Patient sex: F
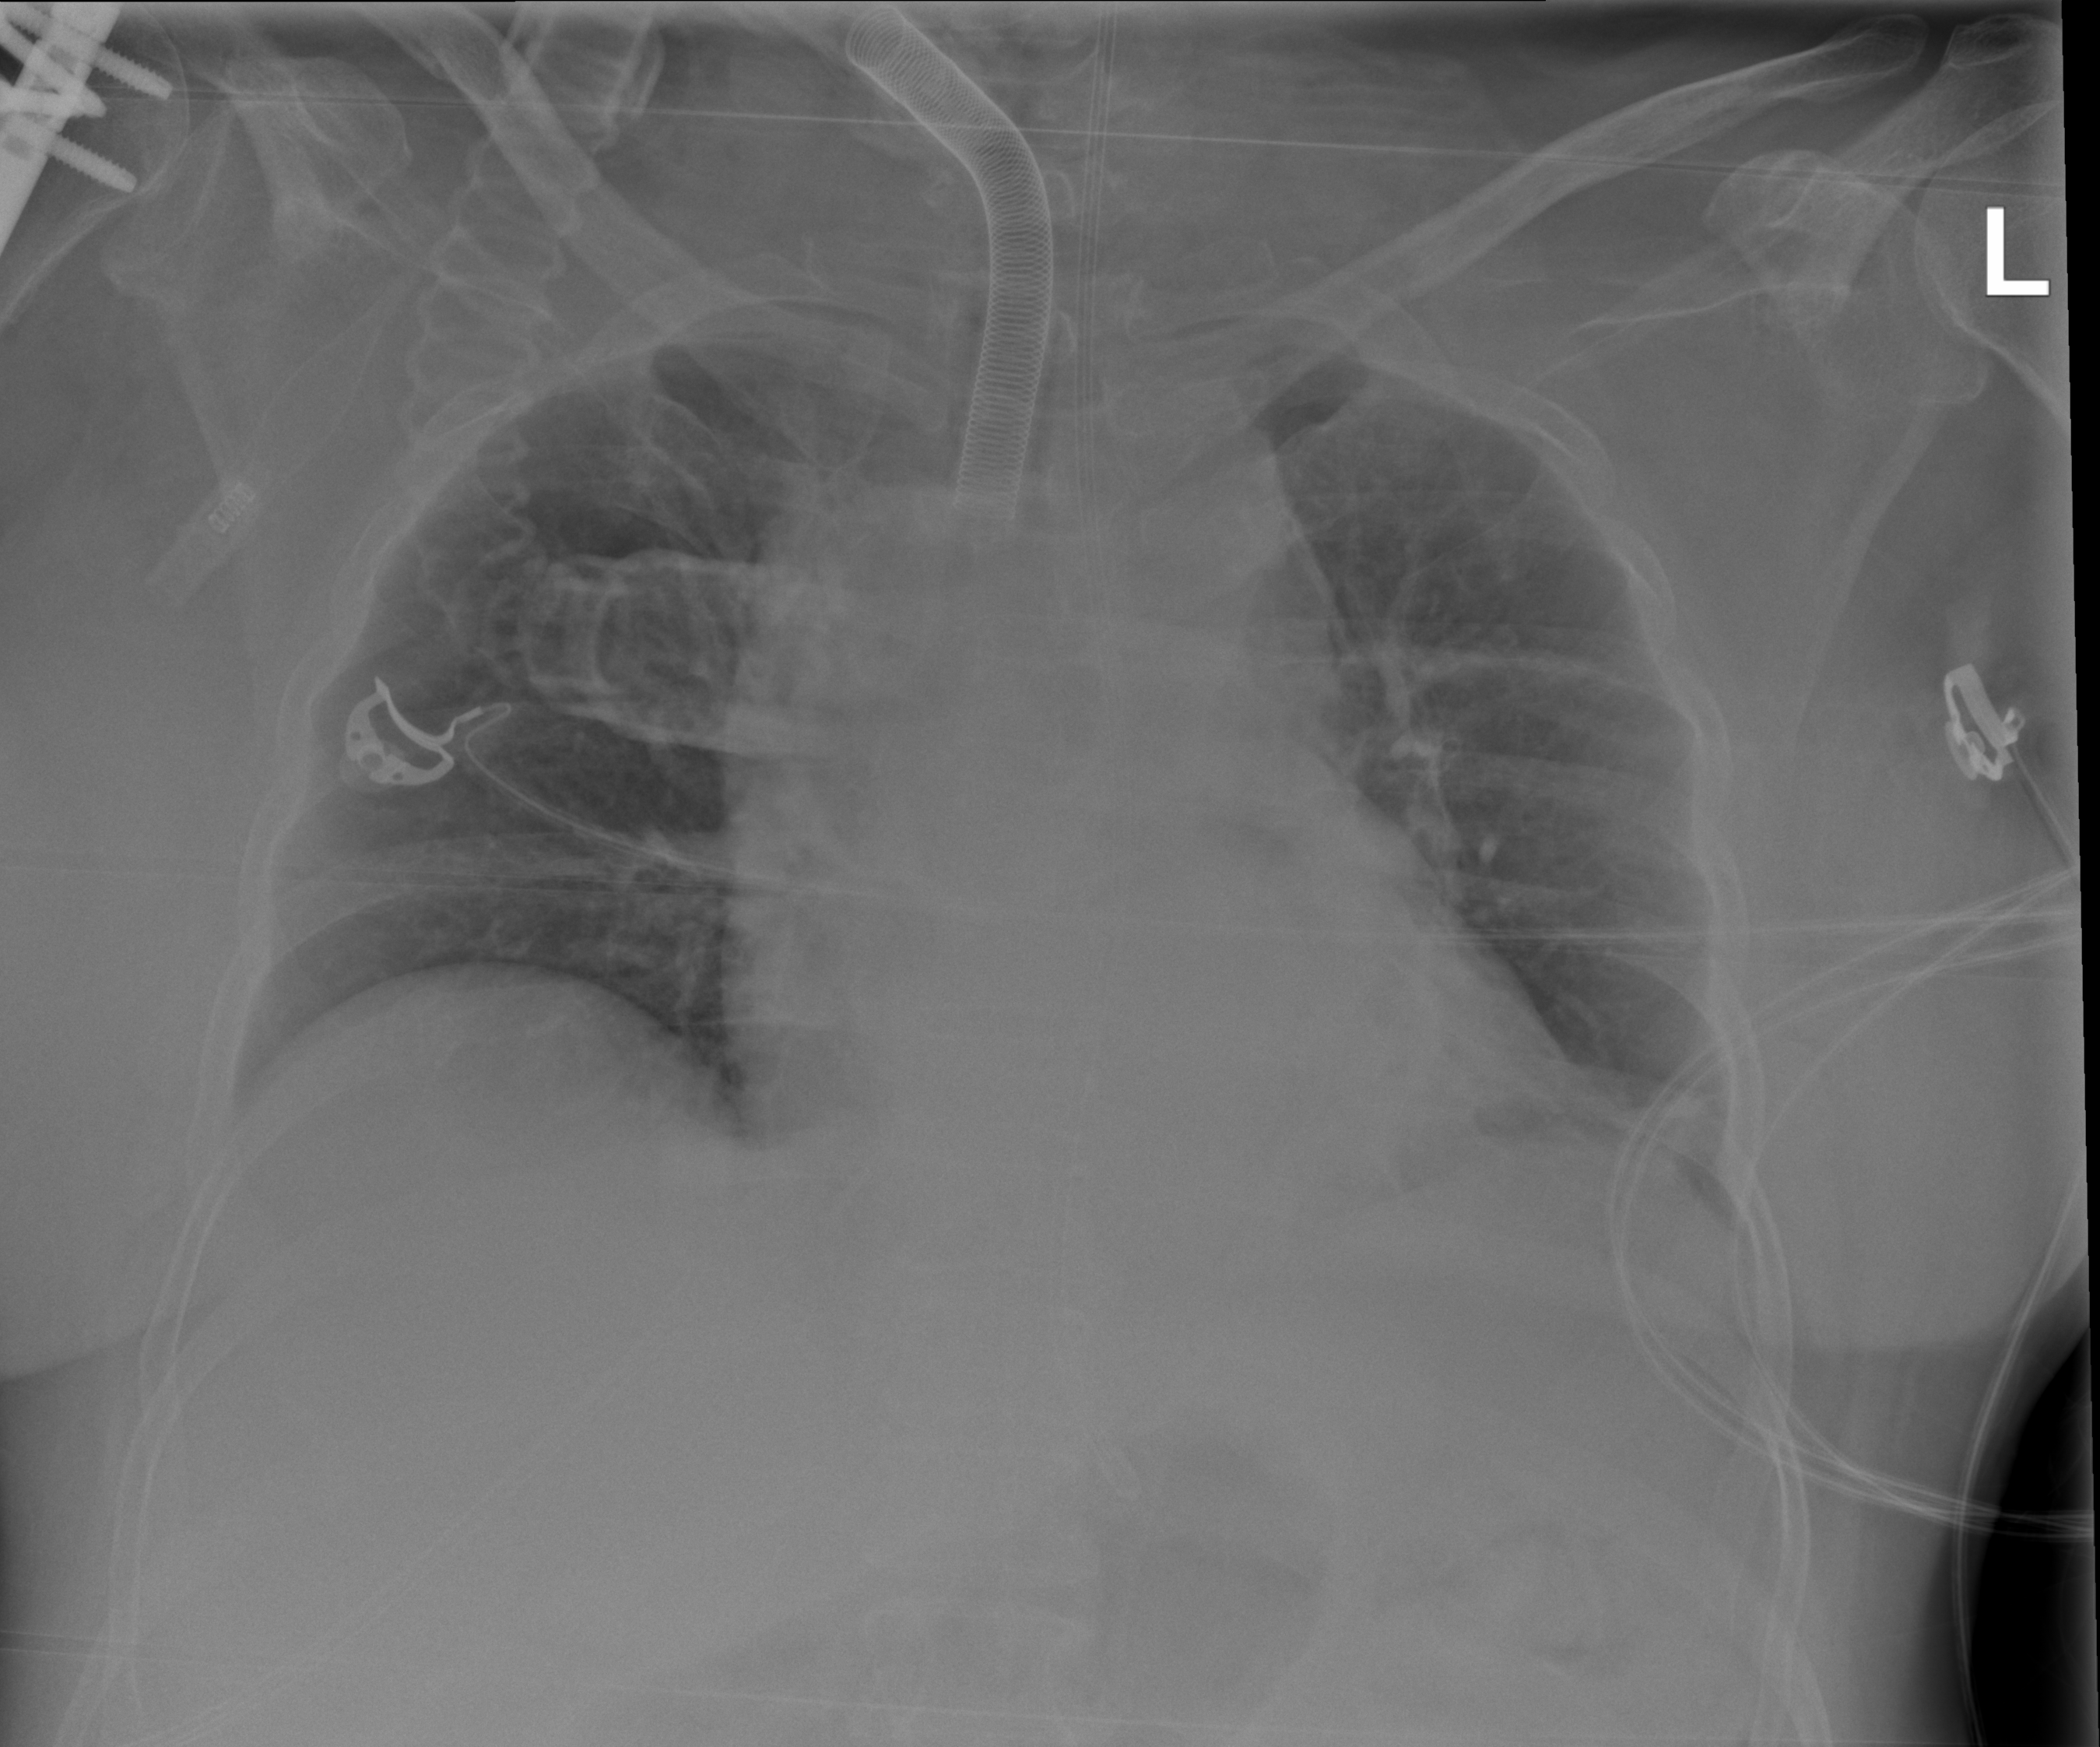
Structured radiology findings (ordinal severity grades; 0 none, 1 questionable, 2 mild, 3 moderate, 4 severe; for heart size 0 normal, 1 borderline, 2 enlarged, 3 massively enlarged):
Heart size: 2
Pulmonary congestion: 2
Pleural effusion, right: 0
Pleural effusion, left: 0
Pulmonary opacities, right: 0
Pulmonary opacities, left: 0
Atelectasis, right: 2
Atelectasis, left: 2